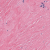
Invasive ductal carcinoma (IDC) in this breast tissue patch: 1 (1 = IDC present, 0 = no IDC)